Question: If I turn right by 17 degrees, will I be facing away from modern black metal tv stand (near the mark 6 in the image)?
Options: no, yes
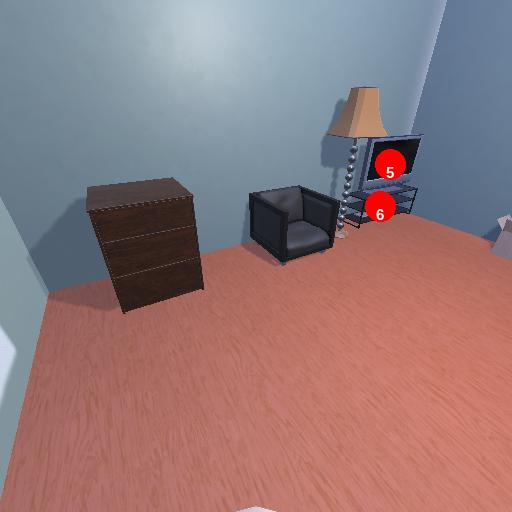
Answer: no